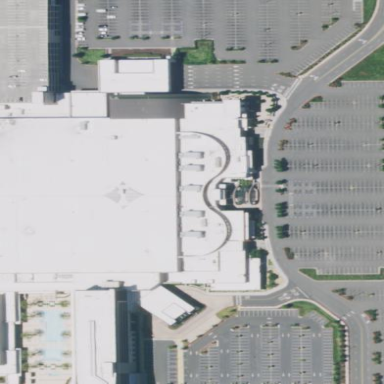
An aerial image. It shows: Casino.